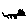
Label: cat